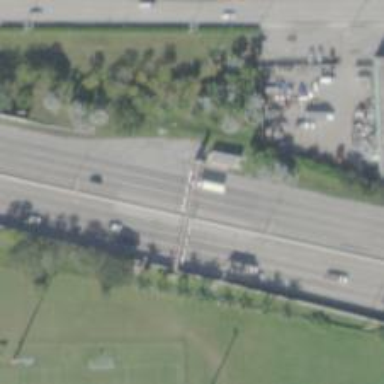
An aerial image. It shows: Toll gantry on the road.